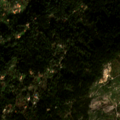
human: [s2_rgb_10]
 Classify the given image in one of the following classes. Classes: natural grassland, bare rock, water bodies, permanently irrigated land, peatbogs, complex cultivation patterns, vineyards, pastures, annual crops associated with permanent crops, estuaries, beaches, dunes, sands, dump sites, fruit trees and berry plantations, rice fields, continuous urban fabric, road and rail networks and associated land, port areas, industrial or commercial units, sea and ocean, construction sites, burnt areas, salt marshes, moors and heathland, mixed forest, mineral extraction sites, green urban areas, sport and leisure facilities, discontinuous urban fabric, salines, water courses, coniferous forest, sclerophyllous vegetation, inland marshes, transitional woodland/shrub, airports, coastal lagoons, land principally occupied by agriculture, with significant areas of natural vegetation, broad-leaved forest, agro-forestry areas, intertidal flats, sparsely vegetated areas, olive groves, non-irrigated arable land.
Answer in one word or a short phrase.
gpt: land principally occupied by agriculture, with significant areas of natural vegetation, broad-leaved forest, transitional woodland/shrub